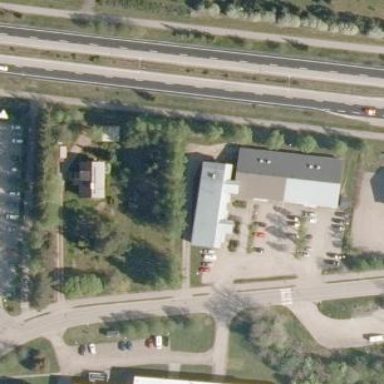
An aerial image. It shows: Commercial building.